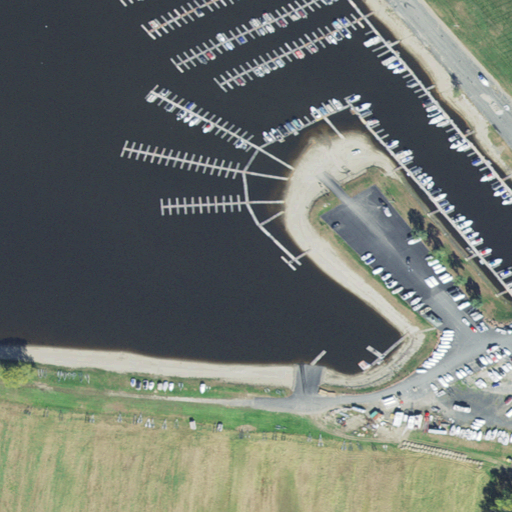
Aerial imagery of plain(s) in Massachusetts named Hockanum Meadows containing open water, cultivated crops, barren land, grassland, medium intensity development, and high intensity development